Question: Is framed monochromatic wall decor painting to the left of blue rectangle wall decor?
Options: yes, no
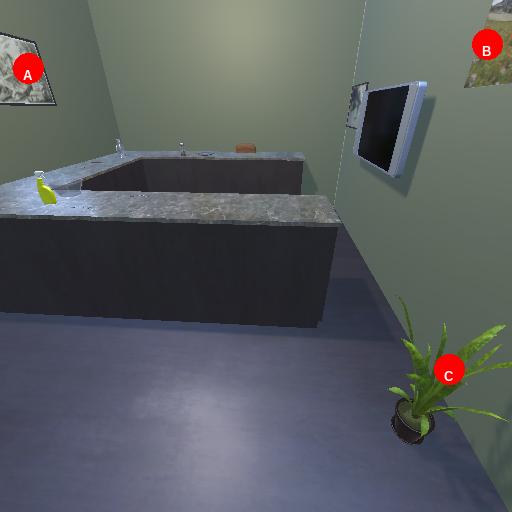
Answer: yes